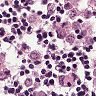
Metastatic tissue present: yes